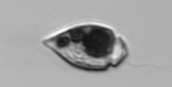
Label: Amphidinium